Question: I am trying to get the specific pk of the selected object when the user accepts a delivery. My problem is that I'm getting only the first object's pk in the list every time. I want to get the pk of the selected object.
views:
'''
@login_required(login_url="/signin/?next=/driver/")
def deliveries_available_page(request):
deliveries = Delivery.objects.filter(
status_of_delivery__in=[Delivery.DELIVERY_POSTED]
)
#When driver accept delivery then status of delivery changes to delivering
if request.method == 'POST':
delivery = get_object_or_404(Delivery, pk=request.POST.get('receipt_number'))
if delivery:
delivery.status_of_delivery = Delivery.DELIVERY_DELIVERING
delivery.driver = request.user.driver
messages.success(request, 'Delivery Accepted')
delivery.save()
return redirect(reverse('driver:deliveries_available'))
return render(request, 'driver/deliveries_available.html', {
"GOOGLE_API_MAP": settings.GOOGLE_API_MAP,
"del": deliveries
})
'''
HTML:
'''
<div class="d-flex flex-column h-100" style="padding-bottom: 50px">
<div id="map"></div>
{% if del %}
{% for d in del %}
<div class="card" id="delivery-popup">
<div class="card-body p-2">
<div class="details">
<div class="p-2">
<strong id="address"></strong>
<div>
<strong id="show-info"></strong>
</div>
<div>
<strong id="show-distance"></strong>
<strong id="show-duration"></strong>
</div>
<div>
<strong id="show-price"></strong>
<strong id="show-id"></strong>
</div>
<div>
<form method="POST">
{% csrf_token %}
<button type="submit" class="btn btn-primary" name="accept">Accept</button>
<input type="hidden" value="{{ d.receipt_number }}" name="receipt_number">
</form>
</div>
{% if messages %}
{% for m in messages %}
{% if m.tags %}
<script>alert("{{ m }}")</script>
{% endif %}
{% endfor %}
{% endif %}
</div>
</div>
</div>
</div>
{% endfor %}
{% endif %}
'''

I need the specific pk so when user accept delivery, then the right delivery is accepted and removed from the map. Any help would be appreciated. Thanks.
I can get the specific pk by creating new url and passing it in the url but i want user to accept delivery on the map page.
script added to html
'''
<script>
//Google map and using api to display deliveries on map and click event to show delivery details
function initMap() {
const map = new google.maps.Map(document.getElementById("map"), {
center: { lat: 53.350140, lng: -6.266155 },
zoom: 13,
});
fetch("{% url 'driver:available_deliveries' %}").then(response => response.json()).then(json => {
console.log(json);
for (let d = 0; d < json.deliveries.length; d++) {
const delivery = json.deliveries[d];
const position = { lat: delivery.delivery_address_latitude, lng: delivery.delivery_address_longitude };
const show_on_map = new google.maps.Marker
({
position,
map,
});
new google.maps.InfoWindow({
content: "<small><strong>" + delivery.address + "<medium><br>EUR" + delivery.price
}).open(map, show_on_map);
show_on_map.addListener("click", () => {
PopUpDelivery(delivery);
})
}
})
}
function PopUpDelivery(delivery) {
$("#delivery-popup").css("display", "block");
$("#address").html(delivery.address);
$("#show-distance").html(delivery.distance + " Km");
$("#show-duration").html(delivery.duration + " Mins");
$("#show-price").html("EUR " + delivery.price);
$("#show-info").html("Info : " + delivery.information);
$("#show-id").html("Pk : " + delivery.receipt_number)
}
'''
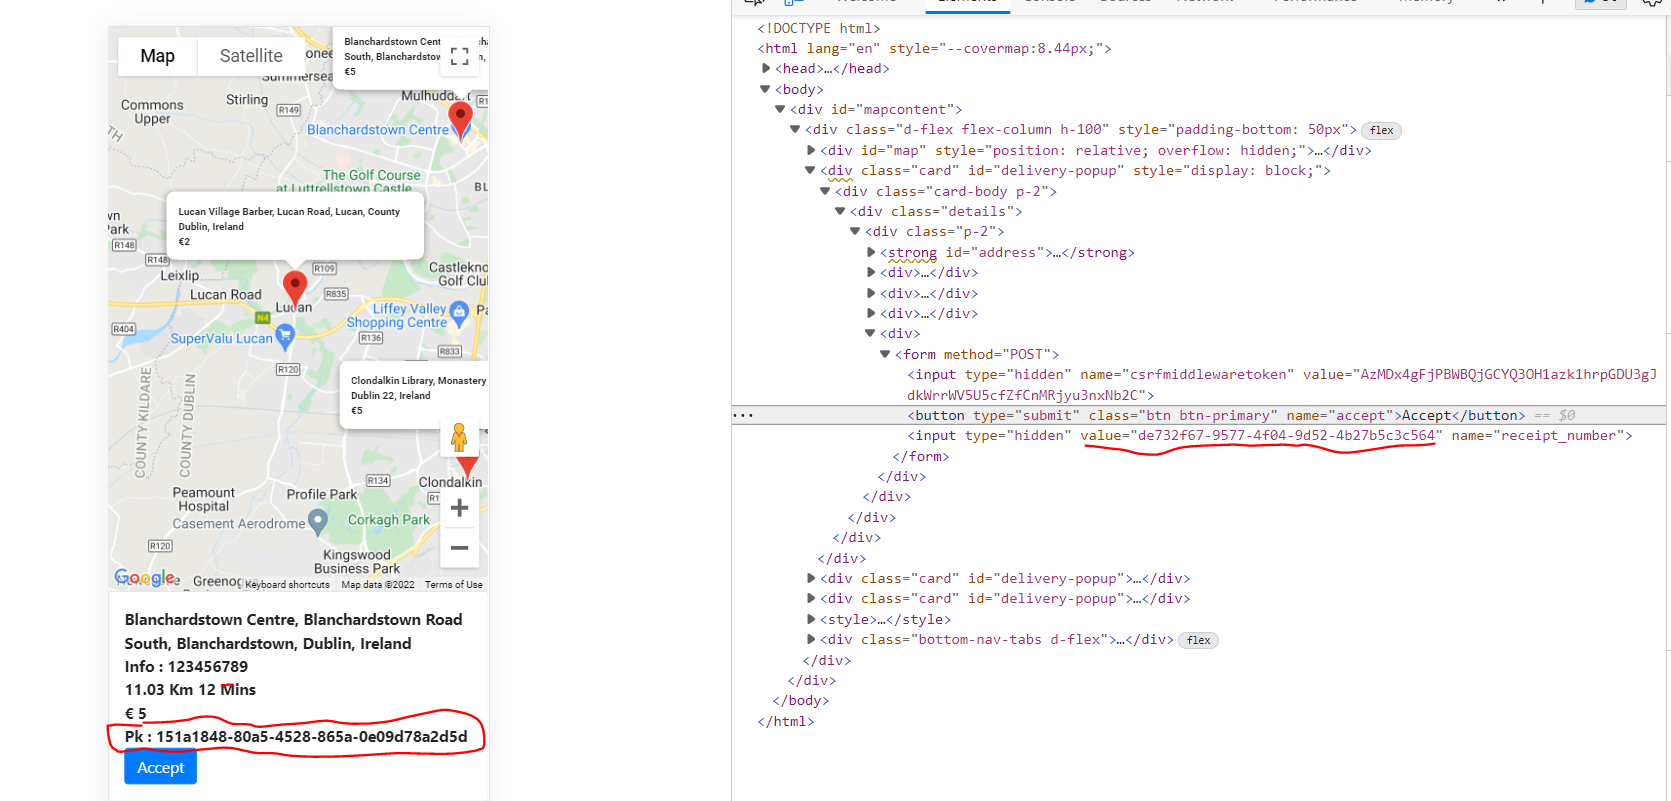
Answer: The id in an HTML document must be unique within each page <URL>:
> The id global attribute defines an identifier (ID) which must be
unique in the whole document. Its purpose is to identify the element
when linking (using a fragment identifier), scripting, or styling
(with CSS).
What I think may have occurred is that since you have many cards in each page, all with the same id's, you were just getting the first one. While your solution works, I think it might be better to give each id a unique value, which you can do simply by appending the 'receipt_number', or any unique field to the id names. With this, you may not need the function 'getTag'. Here is what I mean:
'''
<div class="d-flex flex-column h-100" style="padding-bottom: 50px">
<div id="map"></div>
{% if del %}
{% for d in del %}
<div class="card" id="delivery-popup{{ d.receipt_number }}">
<div class="card-body p-2">
<div class="details">
<div class="p-2">
<strong id="address{{ d.receipt_number }}"></strong>
<div>
<strong id="show-info{{ d.receipt_number }}"></strong>
</div>
<div>
<strong id="show-distance{{ d.receipt_number }}"></strong>
<strong id="show-duration{{ d.receipt_number }}"></strong>
</div>
<div>
<strong id="show-price{{ d.receipt_number }}"></strong>
<strong id="show-id{{ d.receipt_number }}"></strong>
</div>
<div>
<form method="POST">
{% csrf_token %}
<button type="submit" class="btn btn-primary" name="accept">Accept</button>
<input type="hidden" value="{{ d.receipt_number }}" name="receipt_number">
</form>
</div>
{% if messages %}
{% for m in messages %}
{% if m.tags %}
<script>alert("{{ m }}")</script>
{% endif %}
{% endfor %}
{% endif %}
</div>
</div>
</div>
</div>
{% endfor %}
{% endif %}
'''
'''
<script>
//Google map and using api to display deliveries on map and click event to show delivery details
function initMap() {
const map = new google.maps.Map(document.getElementById("map"), {
center: { lat: 53.350140, lng: -6.266155 },
zoom: 13,
});
fetch("{% url 'driver:available_deliveries' %}").then(response => response.json()).then(json => {
console.log(json);
for (let d = 0; d < json.deliveries.length; d++) {
const delivery = json.deliveries[d];
const position = { lat: delivery.delivery_address_latitude, lng: delivery.delivery_address_longitude };
const show_on_map = new google.maps.Marker
({
position,
map,
});
new google.maps.InfoWindow({
content: "<small><strong>" + delivery.address + "<medium><br>EUR" + delivery.price
}).open(map, show_on_map);
show_on_map.addListener("click", () => {
PopUpDelivery(delivery);
})
}
})
}
function PopUpDelivery(delivery) {
let pk = delivery.receipt_number
$("#delivery-popup"+pk).css("display", "block");
$("#address"+pk).html(delivery.address);
$("#show-distance"+pk).html(delivery.distance + " Km");
$("#show-duration"+pk).html(delivery.duration + " Mins");
$("#show-price"+pk).html("EUR " + delivery.price);
$("#show-info"+pk).html("Info : " + delivery.information);
$("#show-id"+pk).html("Pk : " + delivery.receipt_number)
}
'''